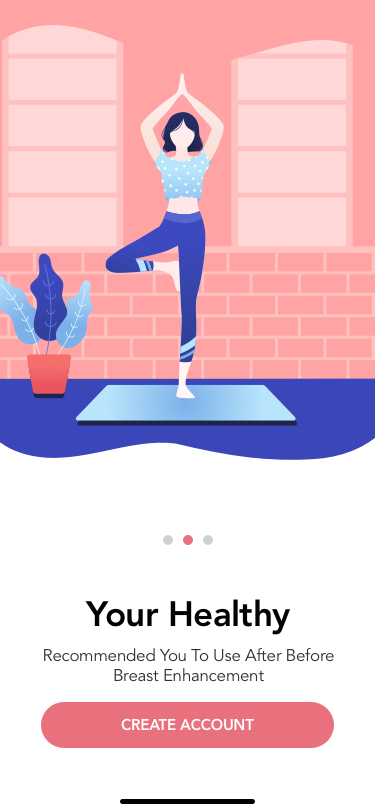
Text in this UI design:
Already have account? Log In
Your Healthy
Recommended You To Use After Before Breast Enhancement
CREATE ACCOUNT